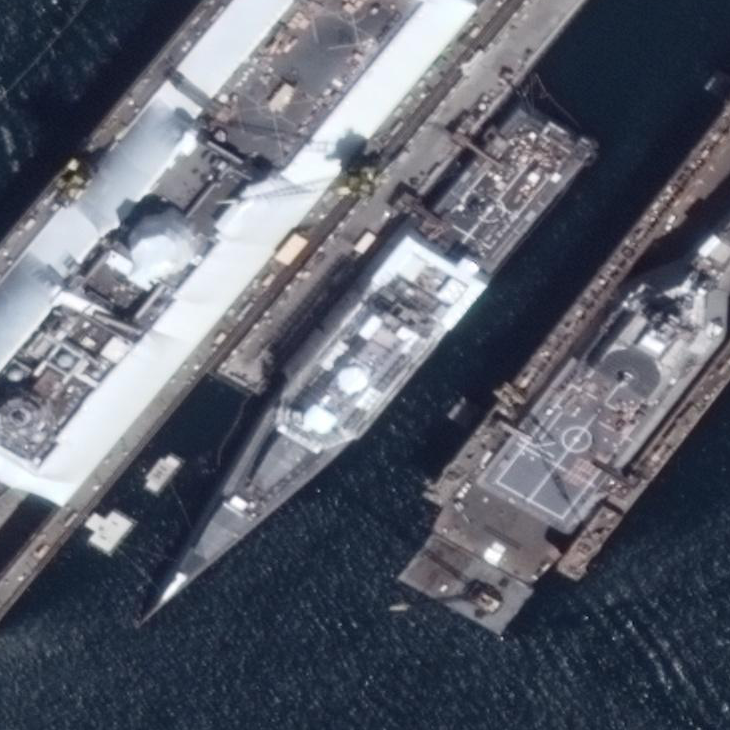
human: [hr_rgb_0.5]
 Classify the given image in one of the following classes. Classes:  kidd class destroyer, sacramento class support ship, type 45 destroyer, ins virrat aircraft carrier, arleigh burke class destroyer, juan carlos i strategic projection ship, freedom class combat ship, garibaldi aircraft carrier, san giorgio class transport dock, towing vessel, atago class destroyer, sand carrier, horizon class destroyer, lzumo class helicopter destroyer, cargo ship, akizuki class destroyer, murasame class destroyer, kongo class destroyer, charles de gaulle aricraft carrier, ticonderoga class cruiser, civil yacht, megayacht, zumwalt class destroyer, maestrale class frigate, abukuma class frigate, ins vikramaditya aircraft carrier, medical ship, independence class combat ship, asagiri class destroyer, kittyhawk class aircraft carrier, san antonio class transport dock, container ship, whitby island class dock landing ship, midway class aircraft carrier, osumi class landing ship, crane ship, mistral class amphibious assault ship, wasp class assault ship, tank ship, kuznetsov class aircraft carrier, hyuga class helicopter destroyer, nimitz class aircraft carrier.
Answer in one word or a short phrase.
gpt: Zumwalt class destroyer